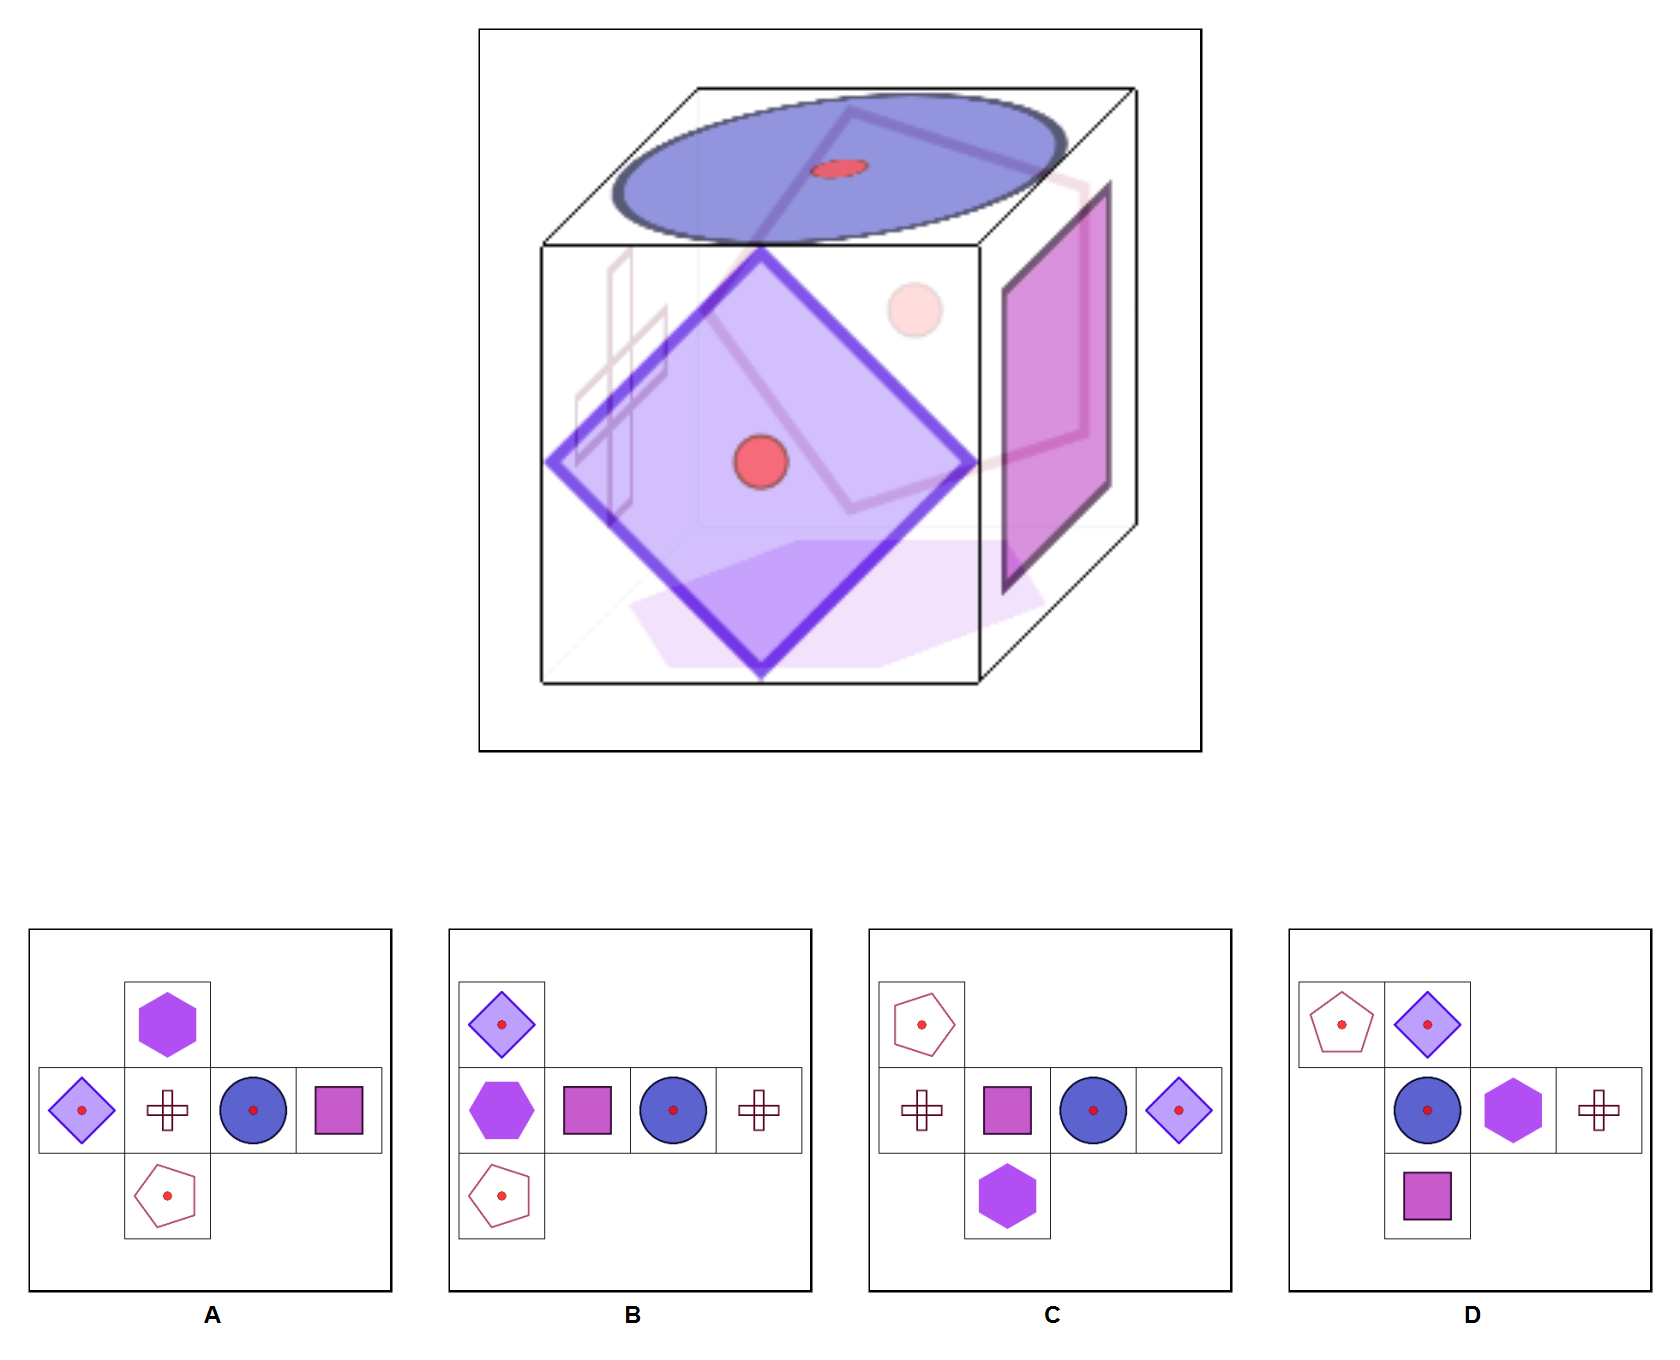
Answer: B